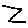
Label: zigzag